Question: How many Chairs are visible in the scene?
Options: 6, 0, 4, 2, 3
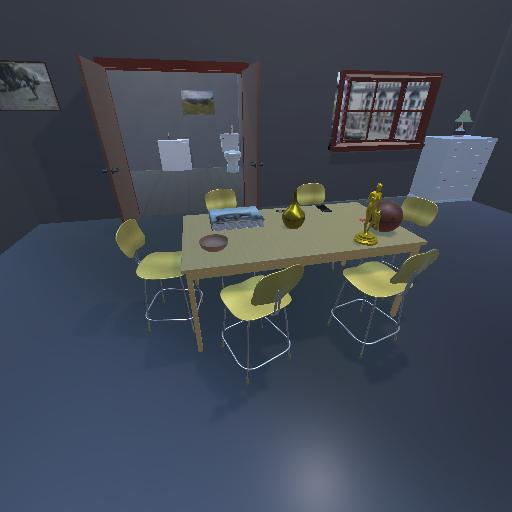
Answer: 6